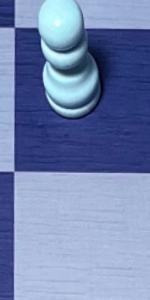
Label: Empty